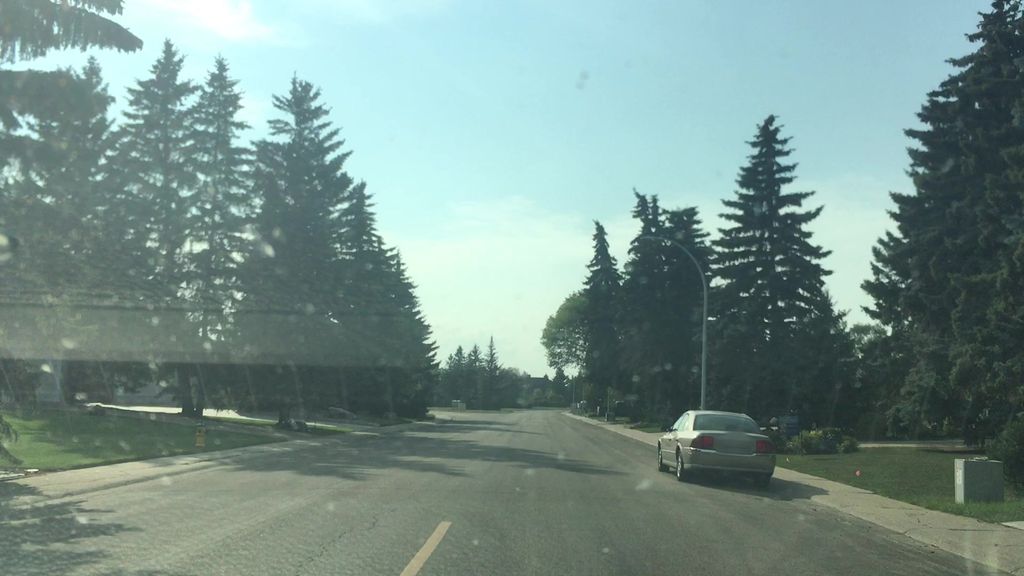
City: edmonton